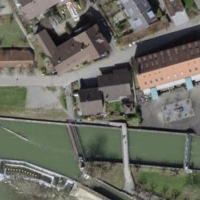
EUNIS habitat code: 15
Species observed at this site:
Salvia pratensis